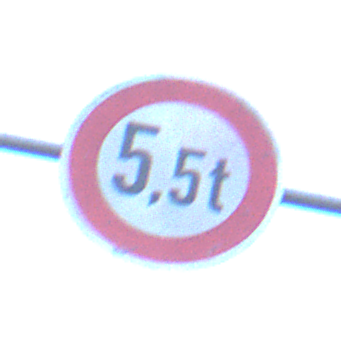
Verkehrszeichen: TatsaechlicheMasse
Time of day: SunriseSunset
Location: Outdoor (RoadRail)
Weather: Clear
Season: NotSpecified
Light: Natural